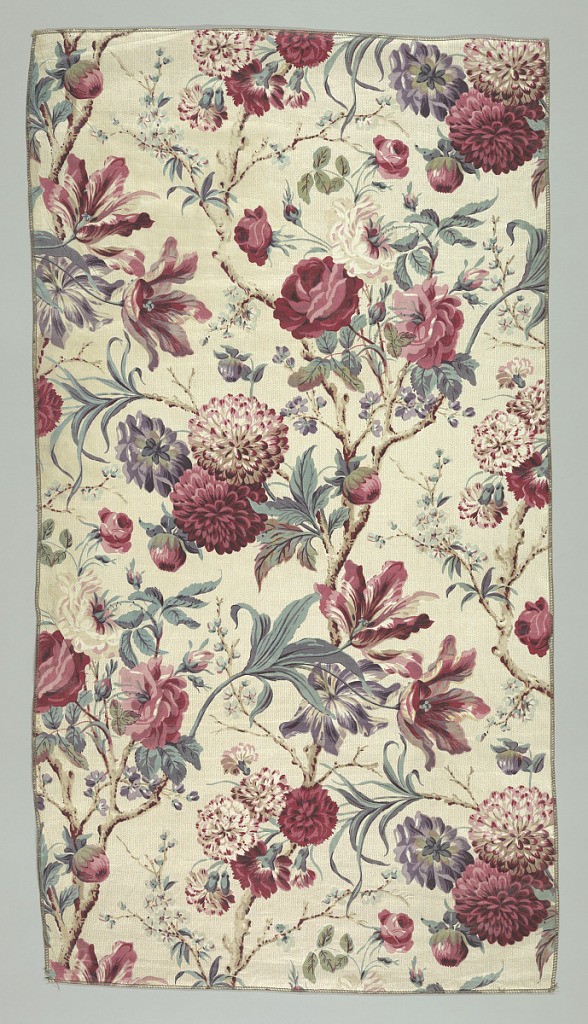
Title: Textile
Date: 1875–1900
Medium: cotton Technique: printed by block and engraved roller on plain weave
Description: Design of oversized flowers, tulips and roses in shades of red, blue and greens.